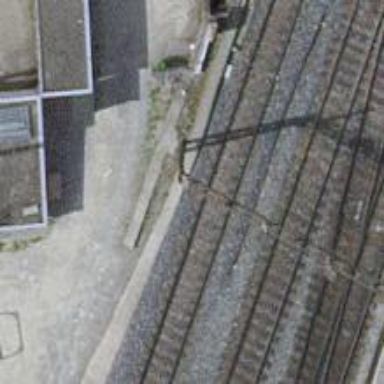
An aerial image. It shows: Rail siding with electrified contact lines for trains.